You are looking at the short-time Fourier spectrogram of a rotating shaft's vibration signal. Classify the rotor condition as one of: normal, misalignment, unbalance, looseness.
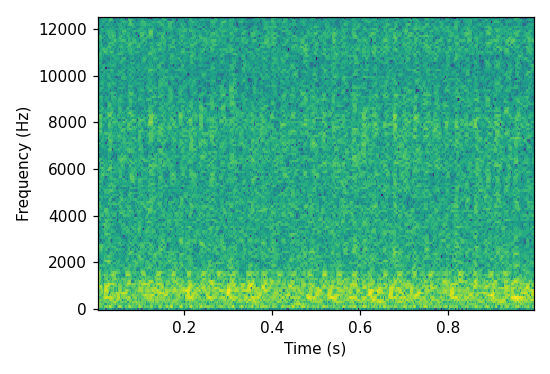
Answer: unbalance